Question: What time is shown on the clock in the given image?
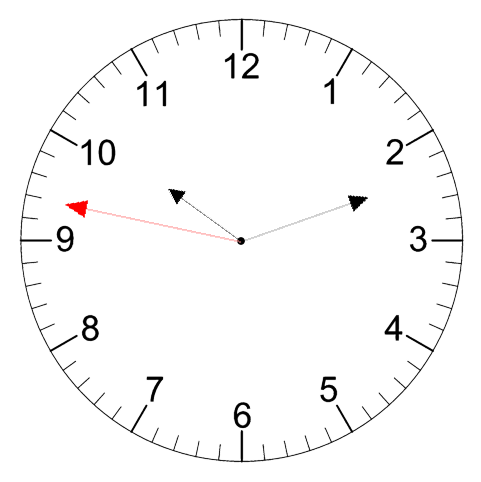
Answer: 10:11:47